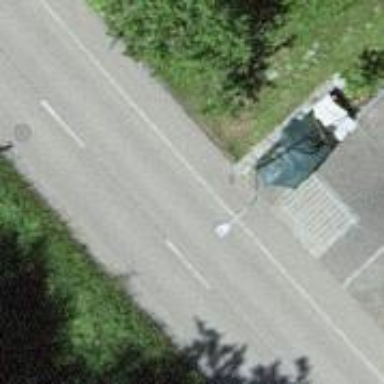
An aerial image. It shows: Sidewalk along the footway.